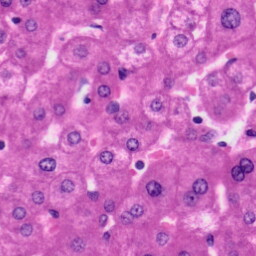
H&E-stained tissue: Liver